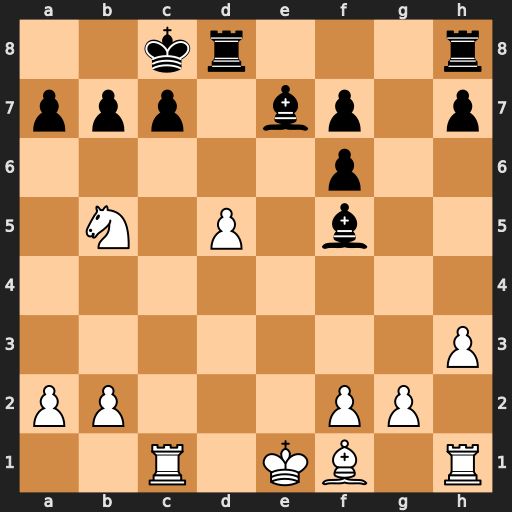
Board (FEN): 2kr3r/ppp1bp1p/5p2/1N1P1b2/8/7P/PP3PP1/2R1KB1R
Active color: w
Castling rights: K
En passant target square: -
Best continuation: Rxc7+ Kb8 Rxe7